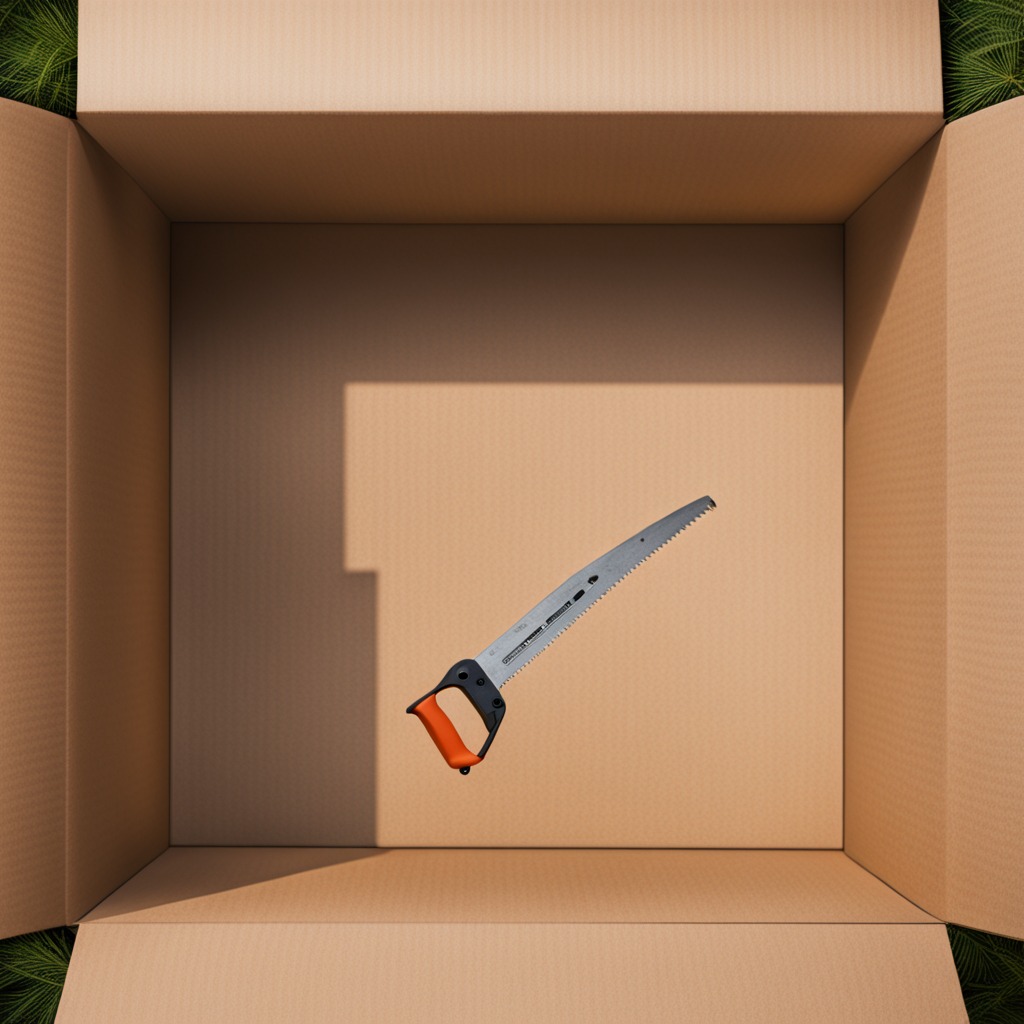
A metal saw is lying on the cardboard box surface in an outdoor workshop.